Field crop: maize
Growth stage: 2
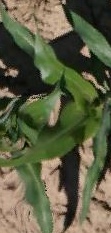
Species: maize